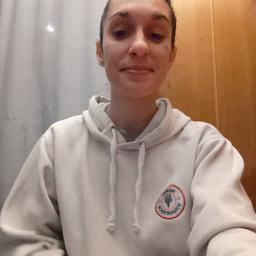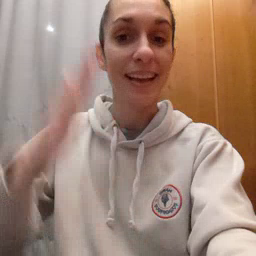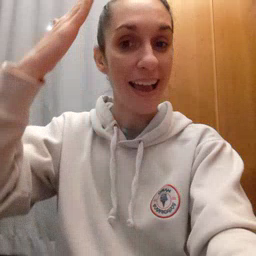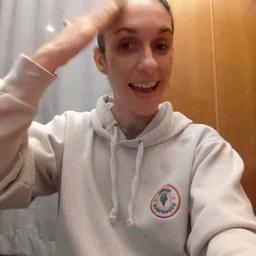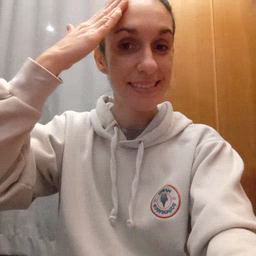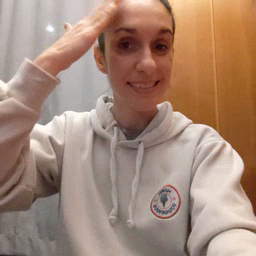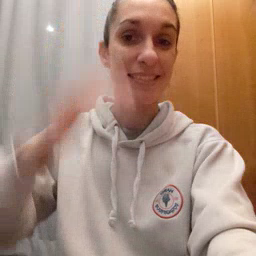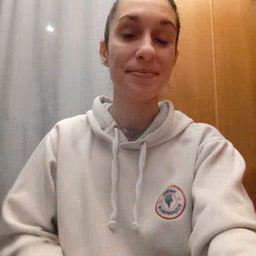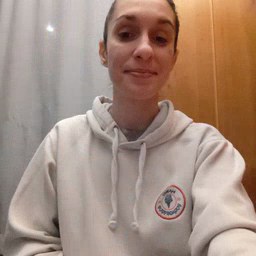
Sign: hat